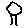
Label: tree